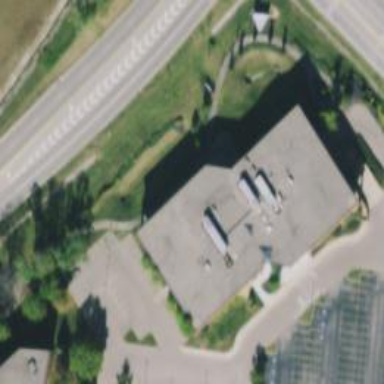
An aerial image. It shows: Office building.